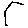
Label: hexagon